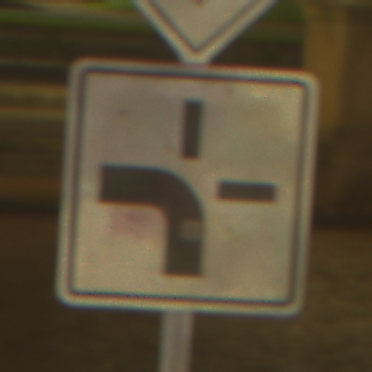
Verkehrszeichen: VerlaufVorfahrtsstrasse1
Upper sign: Vorfahrtsstrasse
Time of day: Night
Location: Outdoor (Urban)
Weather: Overcast
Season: NotSpecified
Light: Artificial